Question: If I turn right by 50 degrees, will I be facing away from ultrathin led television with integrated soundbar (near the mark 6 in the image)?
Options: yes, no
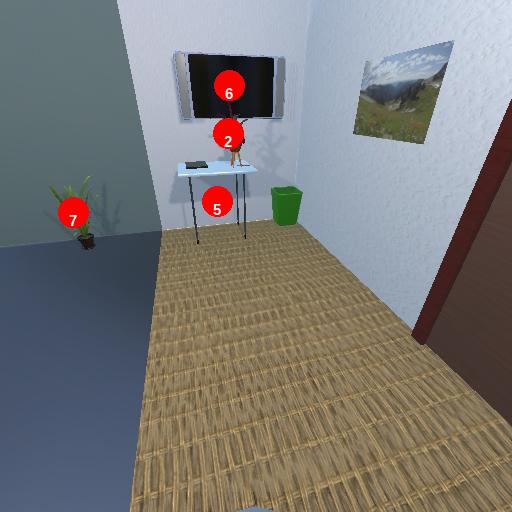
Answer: yes